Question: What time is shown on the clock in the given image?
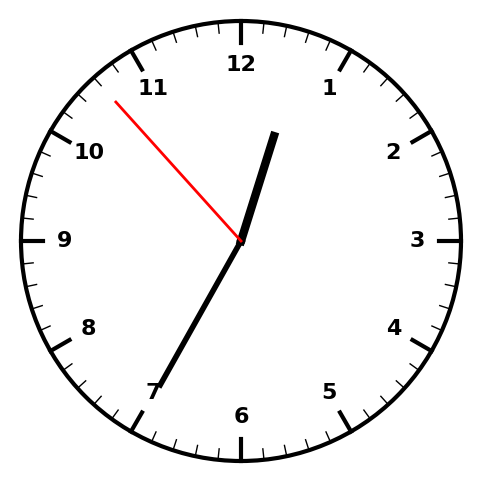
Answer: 12:34:53